Question: I am using custom date picker where i am using like this.
'''
public class DatePickersDialog extends DatePickerDialog implements OnDateChangedListener {
private DatePickerDialog mDatePicker;
public DatePickersDialog(Context context, OnDateSetListener callBack,
int year, int monthOfYear, int dayOfMonth) {
super(context,callBack, year, monthOfYear, dayOfMonth);
mDatePicker = new DatePickerDialog(context,callBack, year, monthOfYear, dayOfMonth);
mDatePicker.getDatePicker().init(year, monthOfYear, dayOfMonth, this);
updateTitle(year, monthOfYear);
}
public void onDateChanged(DatePicker view, int year,
int month, int day) {
updateTitle(year, month);
}
private void updateTitle(int year, int month) {
Calendar mCalendar = Calendar.getInstance();
mCalendar.set(Calendar.YEAR, year);
mCalendar.set(Calendar.MONTH, month);
mDatePicker.setTitle(getFormat().format(mCalendar.getTime()));
}
public DatePickerDialog getPicker(){
return this.mDatePicker;
}
public SimpleDateFormat getFormat(){
return new SimpleDateFormat("MMM, yyyy");
};
}
Utils.class
public static DatePickerDialog customDatePickers(Activity activity, DatePickerDialog.OnDateSetListener datePickerListener) {
Calendar c = Calendar.getInstance();
int cardYear = c.get(Calendar.YEAR);
int cardMonth = c.get(Calendar.MONTH);
int cardDay = c.get(Calendar.DAY_OF_MONTH);
DatePickersDialog datePickersDialog = new DatePickersDialog(activity,datePickerListener,cardYear,cardMonth,cardDay);
Date minDate = new Date();
c.set(cardYear, cardMonth, cardDay - 1, 0, 0);
minDate.setTime(c.getTimeInMillis());
DatePickerDialog datePickerDialog = datePickersDialog.getPicker();
try {
Field[] datePickerDialogFields = datePickerDialog.getClass().getDeclaredFields();
for (Field datePickerDialogField : datePickerDialogFields) {
if (datePickerDialogField.getName().equals("mDatePicker")) {
datePickerDialogField.setAccessible(true);
DatePicker datePicker = (DatePicker) datePickerDialogField.get(datePickerDialog);
Field datePickerFields[] = datePickerDialogField.getType()
.getDeclaredFields();
for (Field datePickerField : datePickerFields) {
if ("mDayPicker".equals(datePickerField.getName()) || "mDaySpinner".equals(datePickerField.getName())) {
datePickerField.setAccessible(true);
Object dayPicker = new Object();
dayPicker = datePickerField.get(datePicker);
((View) dayPicker).setVisibility(View.GONE);
}
}
}
}
datePickerDialog.show();
} catch (Exception ex) {
}
return datePickerDialog;
}
scanExpireDate = (CheckoutEditText) findViewById(R.id.scan_expire_date);
scanExpireDate.setTextView();
public void onDatePickerClick(View view){
Utils.customDatePicker(this, datePickerListener);
}
'''
But it displays like this below pic. showing previous year and month. How to restrict that?

How to solove this?
Thanks in advance
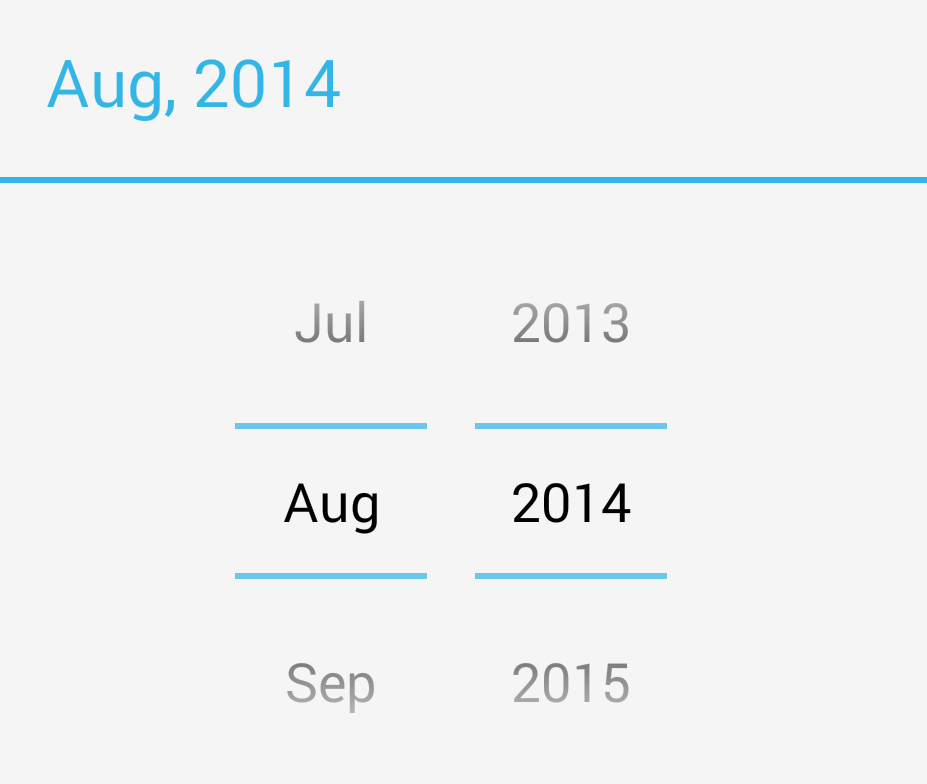
Answer: Set its bounds using:
'''
setMinDate(long minDate)
setMaxDate(long maxDate)
'''
Where the argument is the usual number of milliseconds since January 1, 1970 00:00:00 in the default time zone. You'll still have to calculate these values of course, but that should be trivial to do with the Calendar class: just take the current date and add or substract x years.
EDIT:
You can get the underlying DatePicker from a DatePickerDialog (by simply calling getDatePicker()) or in your code I think it's where you call DatePicker datePicker and just add rows like:
'''
datePicker.setMinDate(<long variable>);
'''